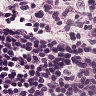
Metastatic tissue present: no